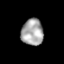
Tissue: lung
Cell type: Fibroblasts
Senescence score: 0.2268
Nuclear area (px): 568
Mean DAPI intensity: 167.942